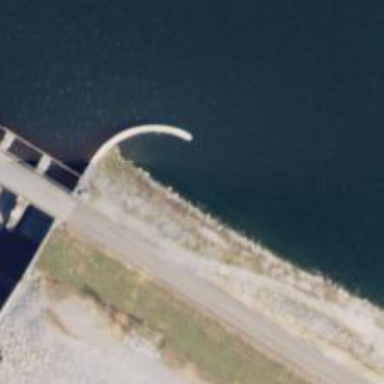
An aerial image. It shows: Dam across waterway.